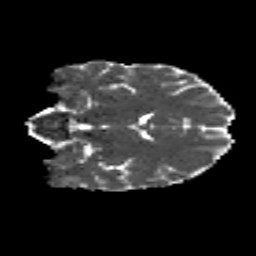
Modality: MD
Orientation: coronal
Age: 28
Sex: female
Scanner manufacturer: siemens
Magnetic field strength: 3 T
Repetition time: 8.8 s
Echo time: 0.085 s